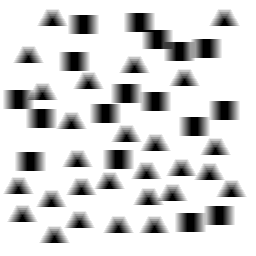
Squares: 17
Triangles: 27
Stars: 0
Total shapes: 44